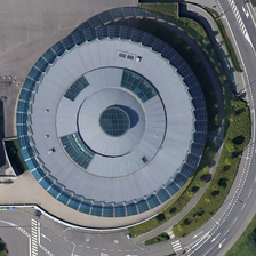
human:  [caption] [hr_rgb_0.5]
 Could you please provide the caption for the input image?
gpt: the blue circle center is close to the freeway .

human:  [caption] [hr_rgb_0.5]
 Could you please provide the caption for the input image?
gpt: At the corner of the road, beside the trees and lawns, a gray and blue circular building was built.

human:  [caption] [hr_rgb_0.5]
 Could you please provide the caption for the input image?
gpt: it is a round center which has a  grey roof with blue lace .

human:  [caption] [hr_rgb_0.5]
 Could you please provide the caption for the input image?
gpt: A gray-blue circular building was built at the corner of the roadside, next to trees and lawns.

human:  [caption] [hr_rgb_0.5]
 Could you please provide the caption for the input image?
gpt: a circle gray building is near a curved road .